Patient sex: F
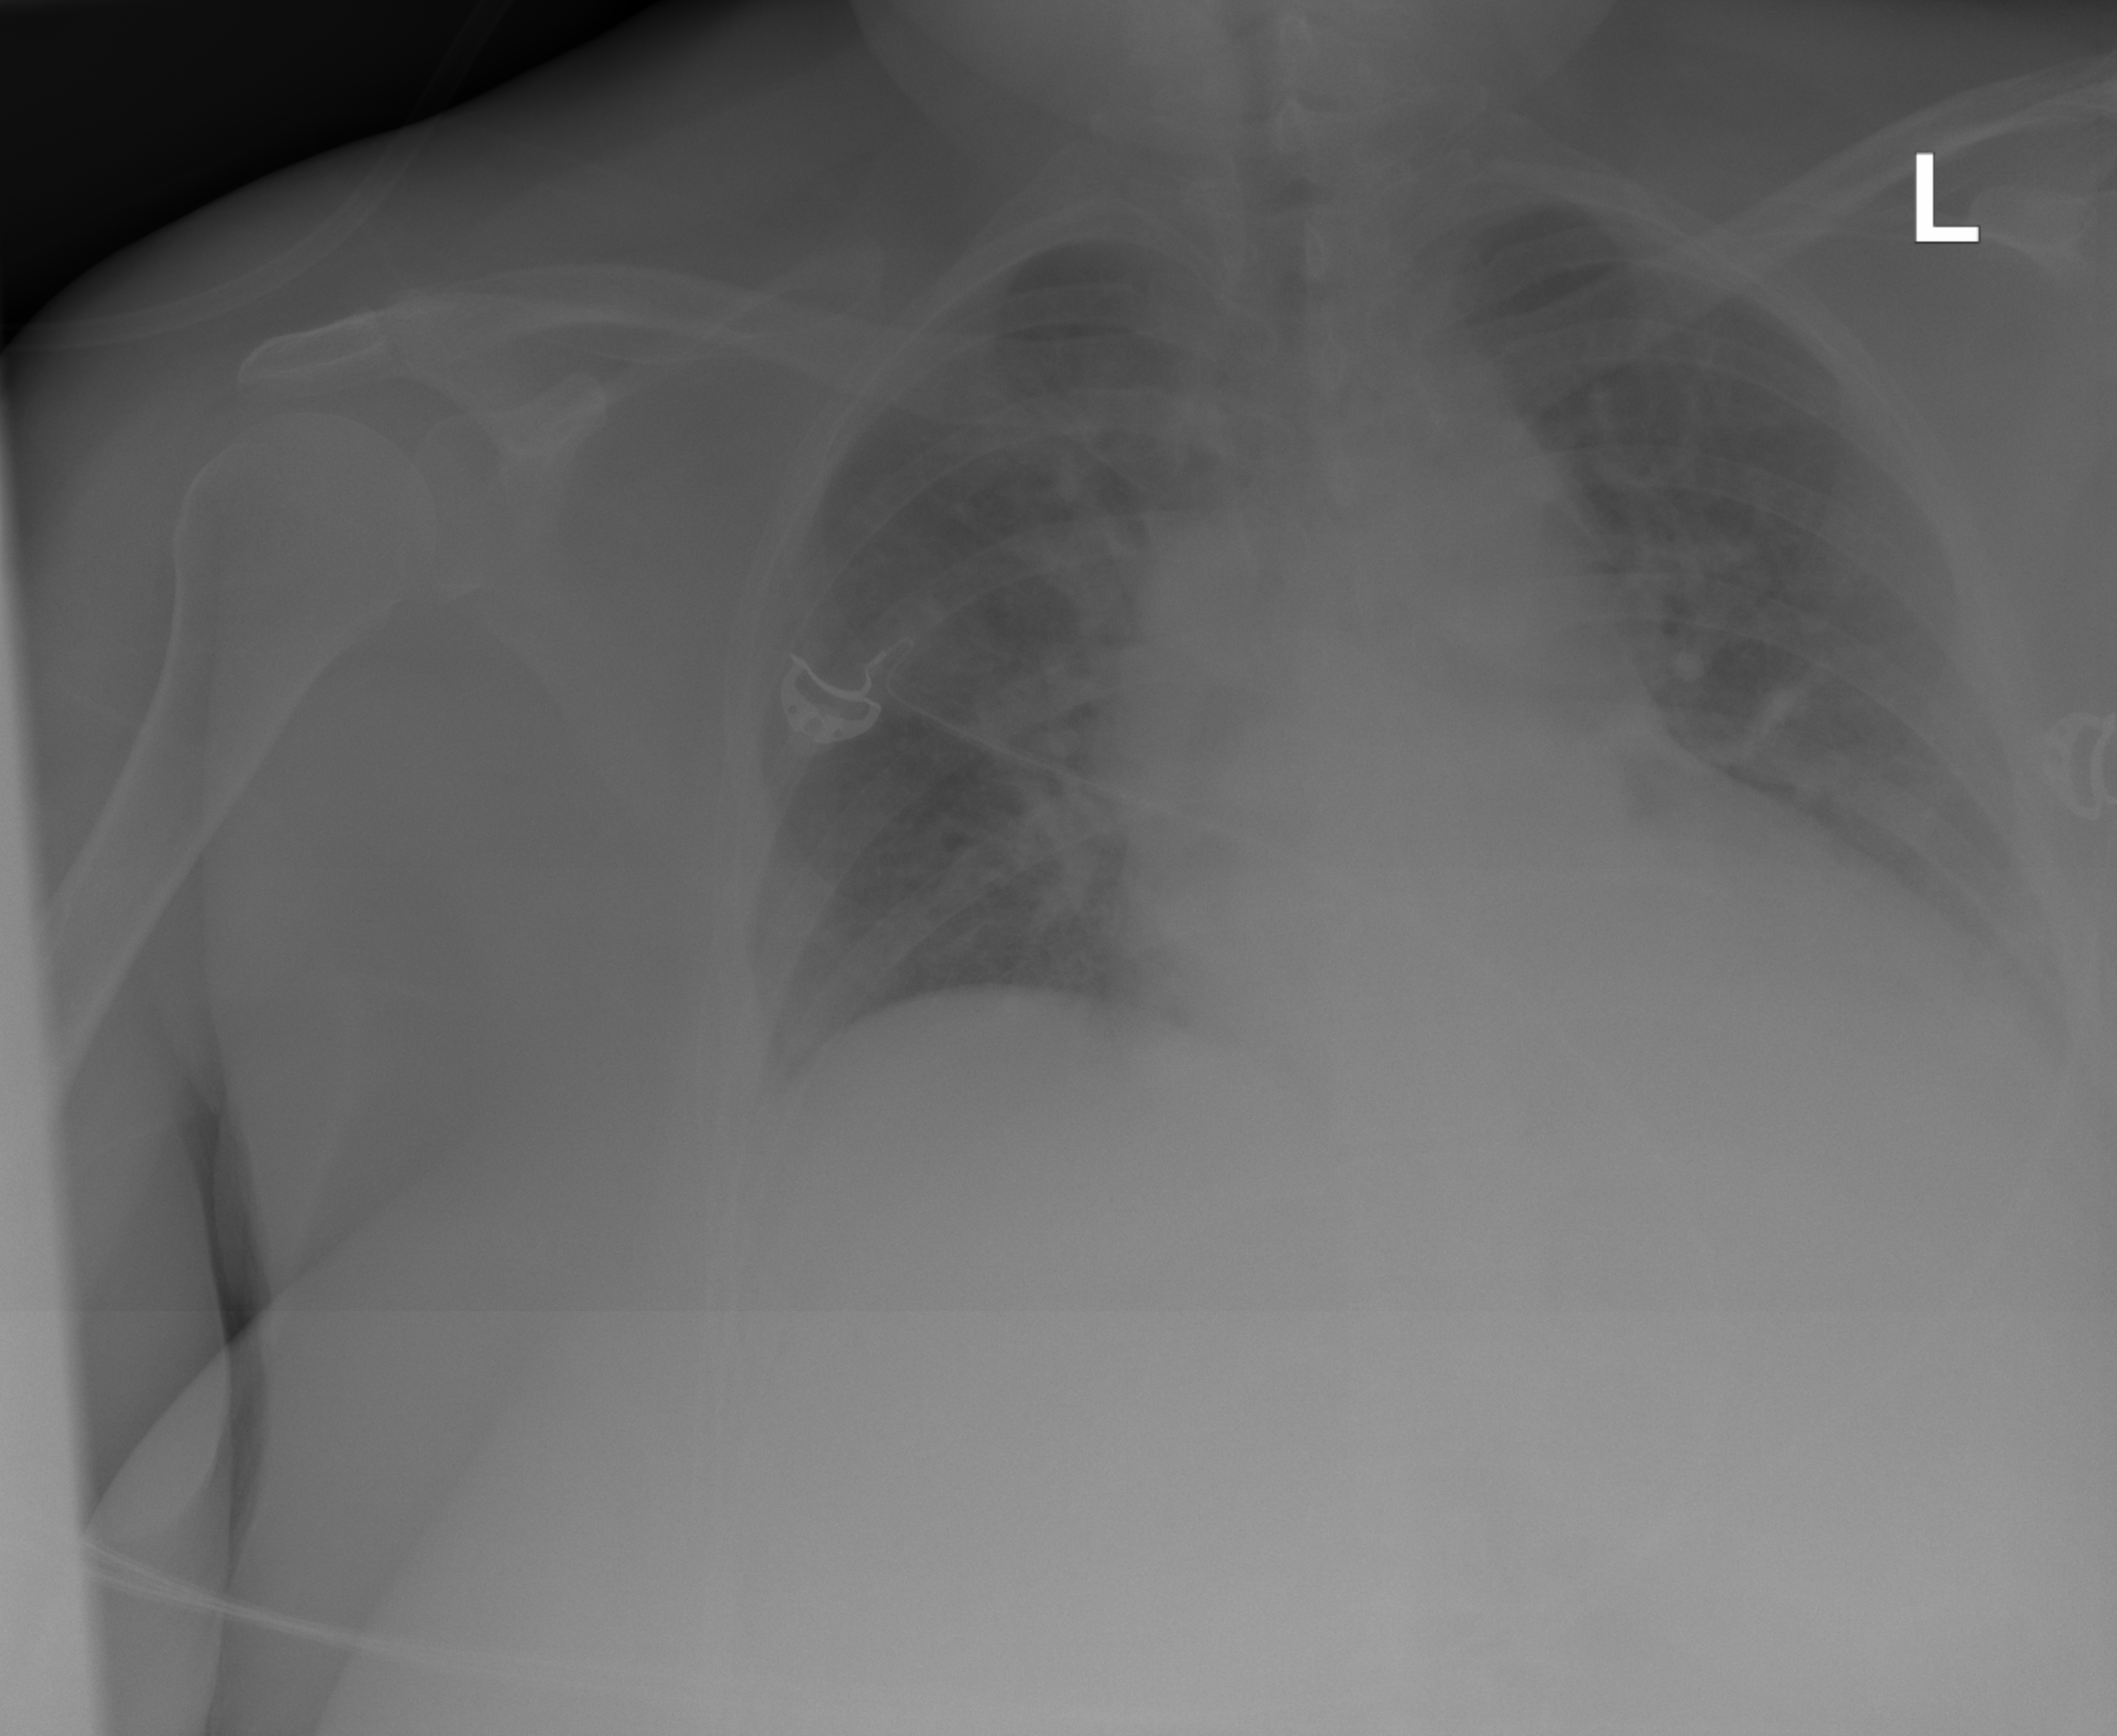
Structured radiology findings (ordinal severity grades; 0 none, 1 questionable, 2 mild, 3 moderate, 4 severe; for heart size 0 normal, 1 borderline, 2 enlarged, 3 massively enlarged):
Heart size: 2
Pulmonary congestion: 2
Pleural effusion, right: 0
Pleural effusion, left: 2
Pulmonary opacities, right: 0
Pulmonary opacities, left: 0
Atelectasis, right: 0
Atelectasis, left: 2